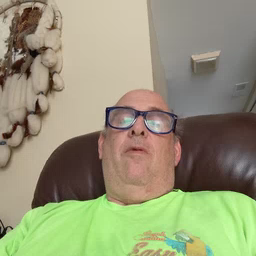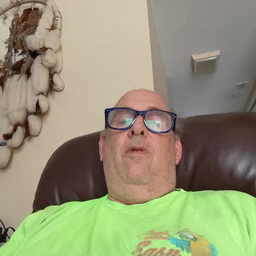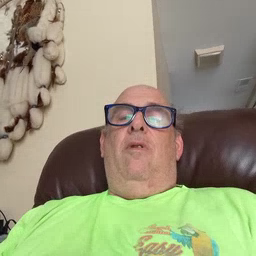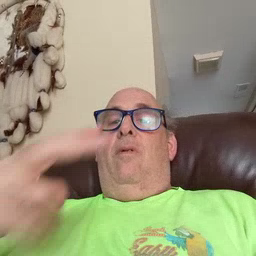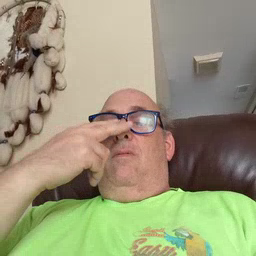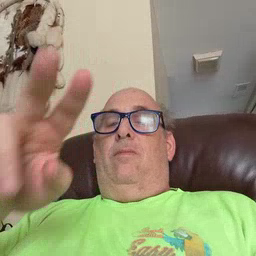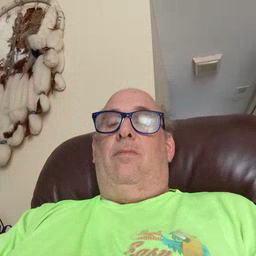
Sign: look